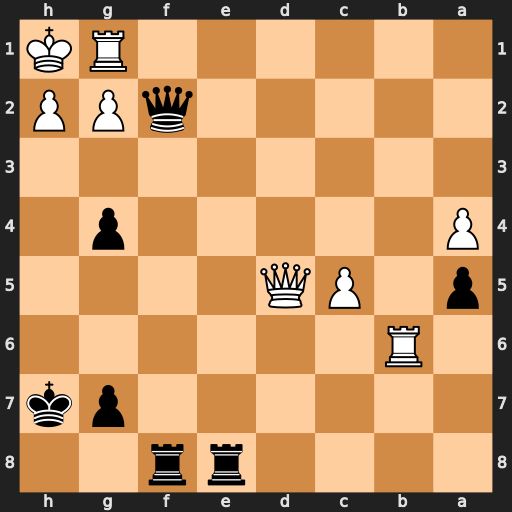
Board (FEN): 4rr2/6pk/1R6/p1PQ4/P5p1/8/5qPP/6RK
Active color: b
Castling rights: -
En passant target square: -
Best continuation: Qxg1+ Kxg1 Re1#